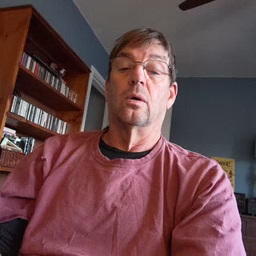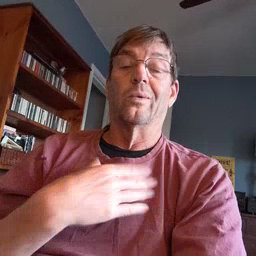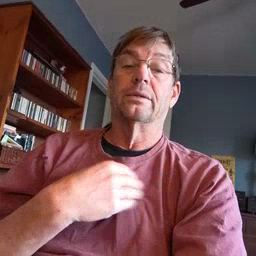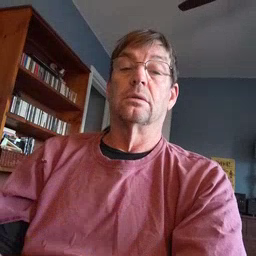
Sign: white